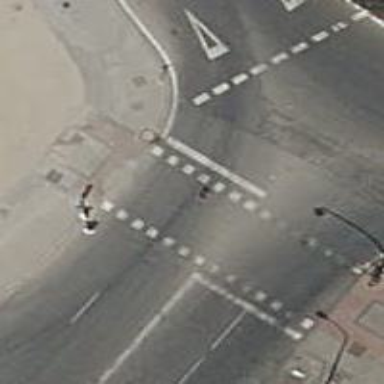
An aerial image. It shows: Road crossing with traffic signals.